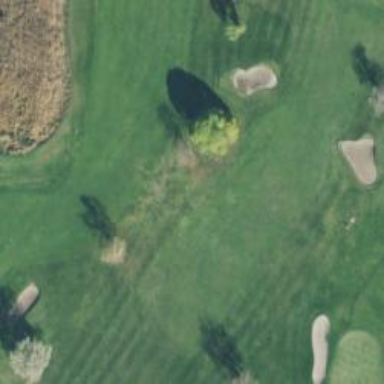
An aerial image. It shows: Golf hole.